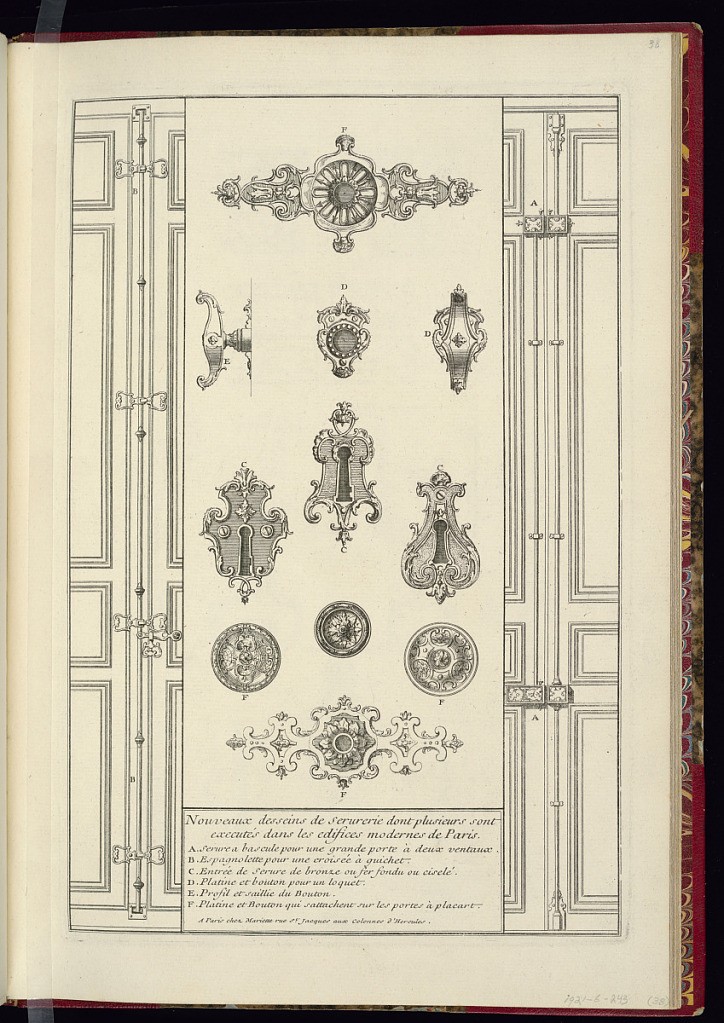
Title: Ornamental Lock Designs
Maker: Jean Mariette, French, 1660–1742
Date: c. 1737
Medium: Etching and engraving on paper
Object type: Print
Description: Eleven lock designs, richly ornamented with rosettes, s- and c-scrolls, scrolling acanthus leaves, and beading. The plate is not signed or numbered.